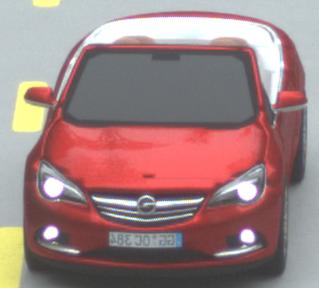
Make: Opel
Model: Cascada 1.4 Turbo
Detailed model: Cascada
Model produced from: 2013/03
Model produced until: 2015/01
Doors: 2
Color: red
Road condition: dry road
Daytime: morning or afternoon
Contrast: low contrast